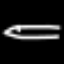
Label: pencil